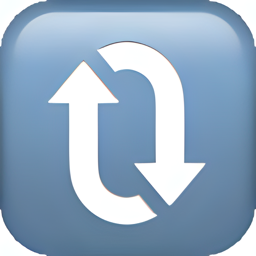
Name: clockwise downwards and upwards open circle arrows
Emoji: 🔃
Group: Symbols
Sub-group: arrow